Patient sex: M
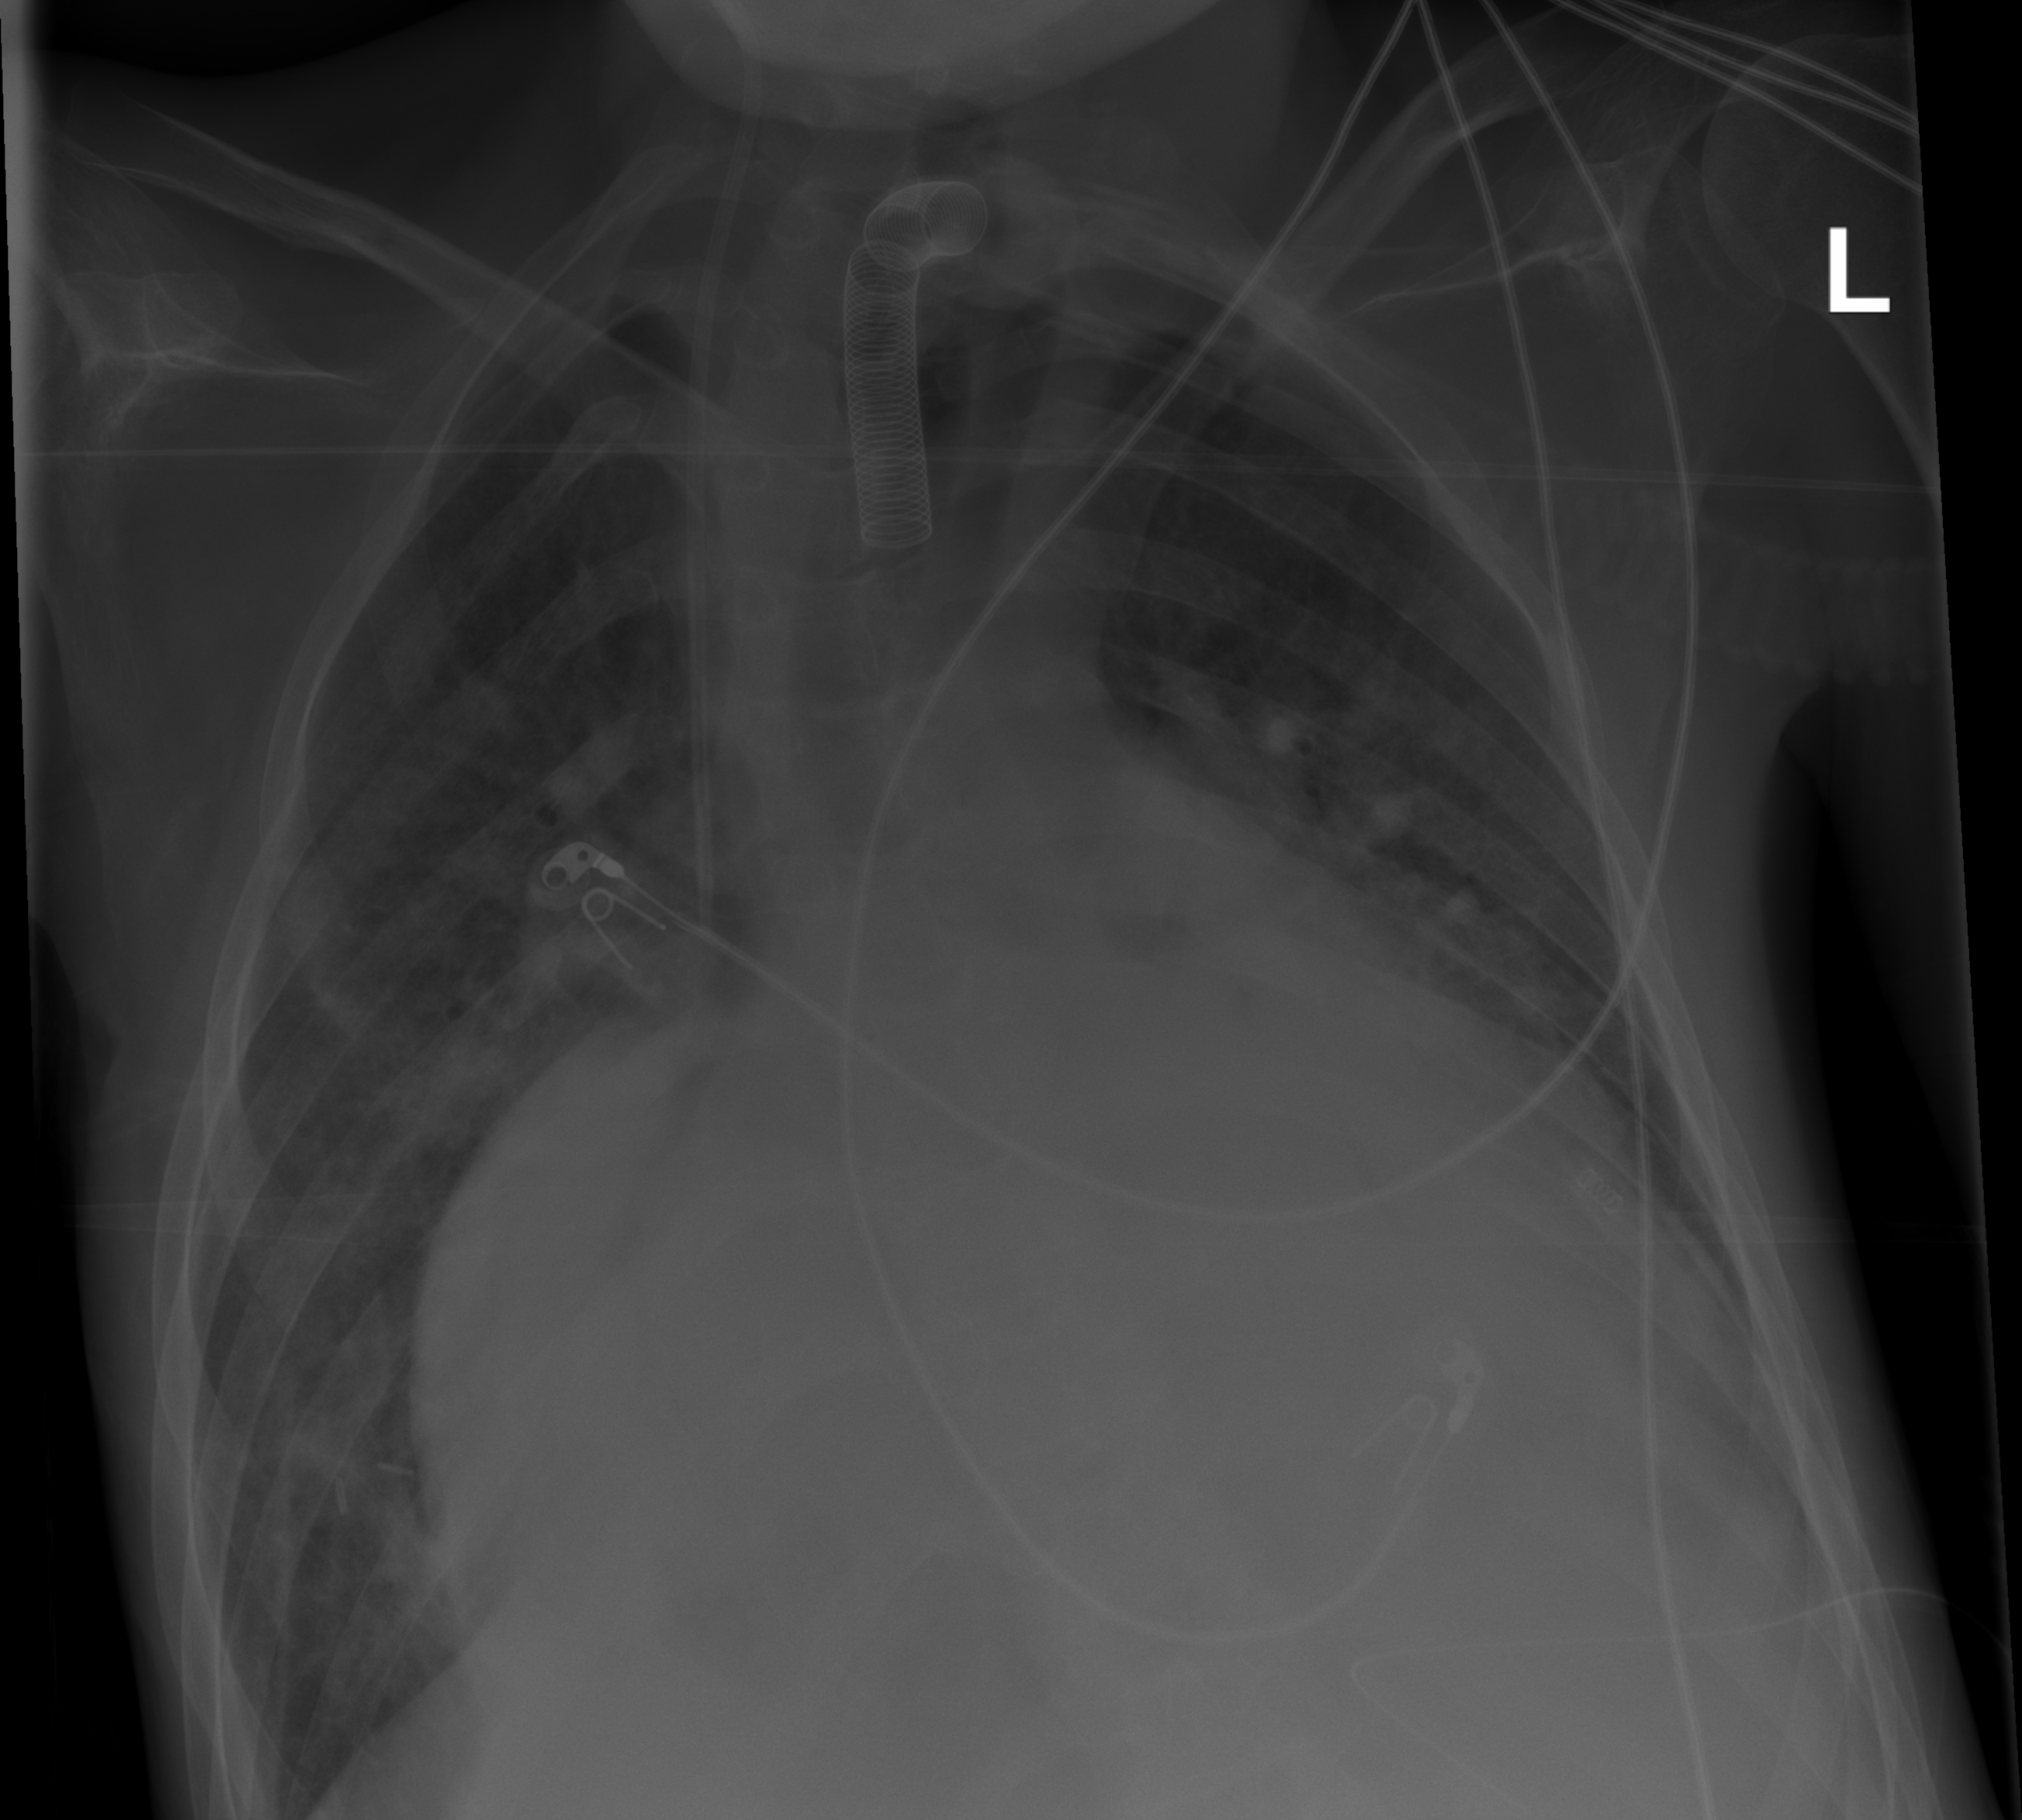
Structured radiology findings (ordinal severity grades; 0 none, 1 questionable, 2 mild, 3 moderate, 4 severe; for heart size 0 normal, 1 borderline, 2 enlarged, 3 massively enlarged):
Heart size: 3
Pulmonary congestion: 2
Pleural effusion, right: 0
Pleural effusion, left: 0
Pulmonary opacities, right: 2
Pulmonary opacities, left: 2
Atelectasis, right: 2
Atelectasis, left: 2